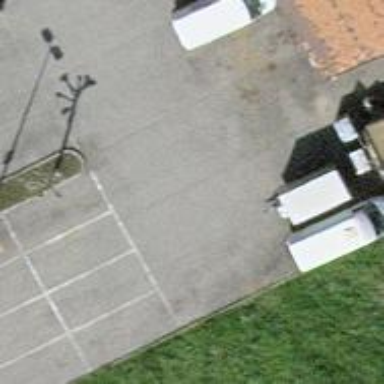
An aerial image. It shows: Parking aisle designated as service road.